Question: The the title of my widget is behaving like a link I tried to remove it change the order but the one on the top behaves like a link. In this image Recent Posts behaves like a link
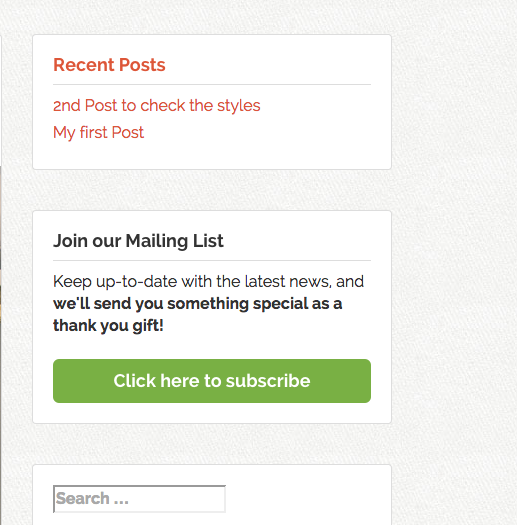
Answer: may be you use tow different widget registered in your wp admin panel
may be your registerd widget 'before_title after_title' code contain the anchor html tag.
i use this code below it is work without problems
Use Header Html tags in 'before_title' and 'after_title' and Don't use Html Anchor tags within Header tags. to avoid Widget Link Title in your theme
'''
register_sidebar( array(
'name' => __('Widget Name', 'theme_name'),
'description' => __('widget discreption.', 'Theme Name'),
'id' => 'widget_id',
'before_widget' => '<aside id="%1$s" class="%2$s">',
'after_widget' => '</aside>',
'before_title' => '<h3>',
'after_title' => '</h3>',
));
'''